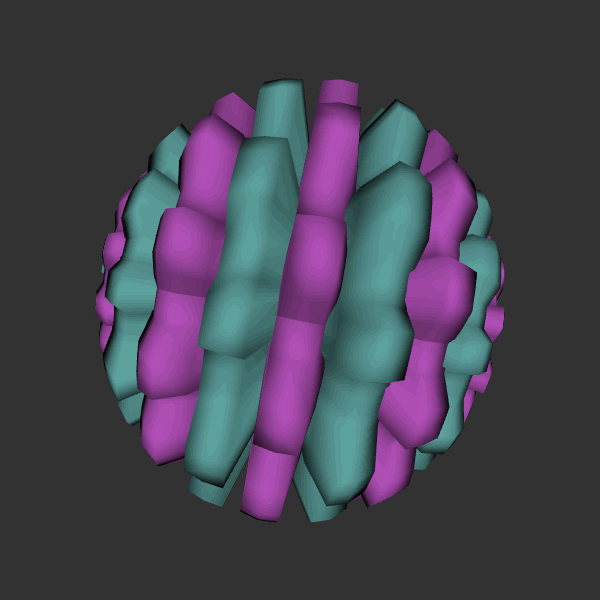
Background: dark